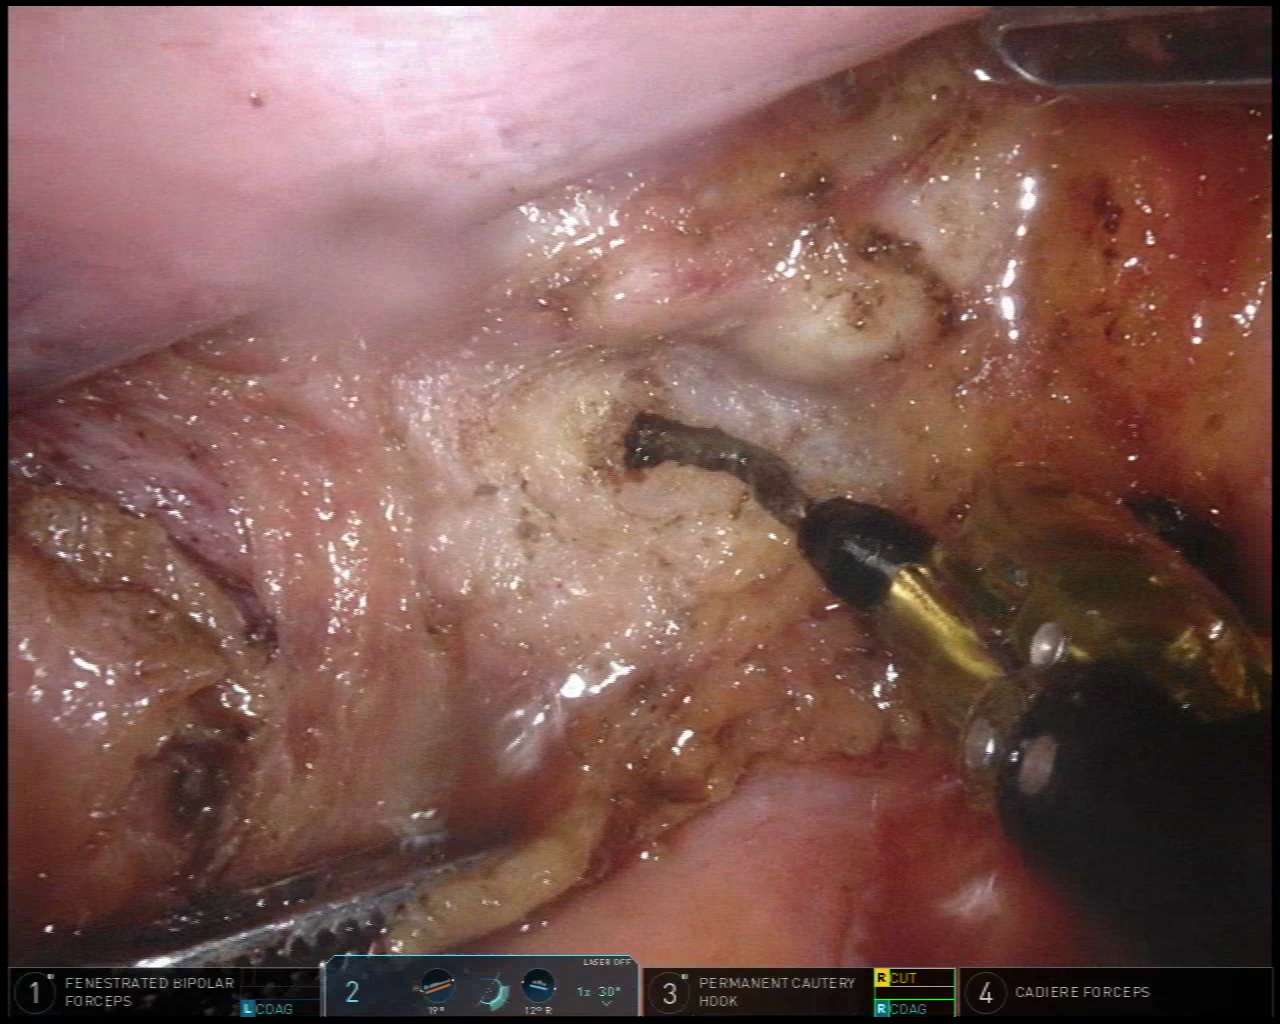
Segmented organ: vesicular_glands
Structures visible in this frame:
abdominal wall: no
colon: no
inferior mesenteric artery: no
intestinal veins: no
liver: no
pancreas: no
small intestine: no
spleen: no
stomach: no
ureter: no
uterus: no
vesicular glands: yes